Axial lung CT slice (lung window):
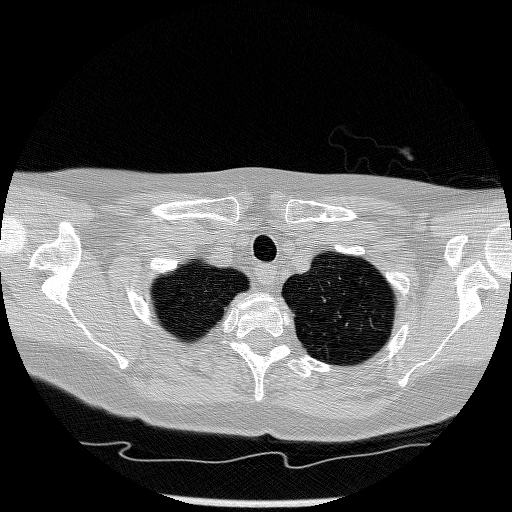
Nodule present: no